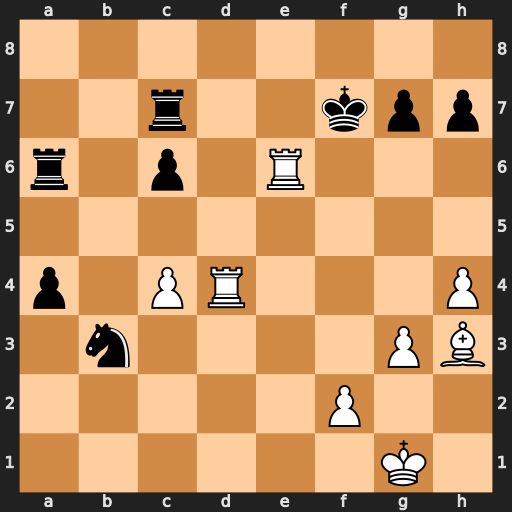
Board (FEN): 8/2r2kpp/r1p1R3/8/p1PR3P/1n4PB/5P2/6K1
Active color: w
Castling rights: -
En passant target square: -
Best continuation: Rf4+ Kg8 Re8#